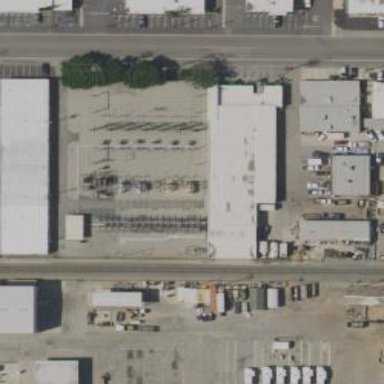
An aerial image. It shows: Outdoor distribution substation.